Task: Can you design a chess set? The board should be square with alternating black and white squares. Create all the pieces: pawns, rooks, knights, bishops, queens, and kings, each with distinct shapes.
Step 5212:
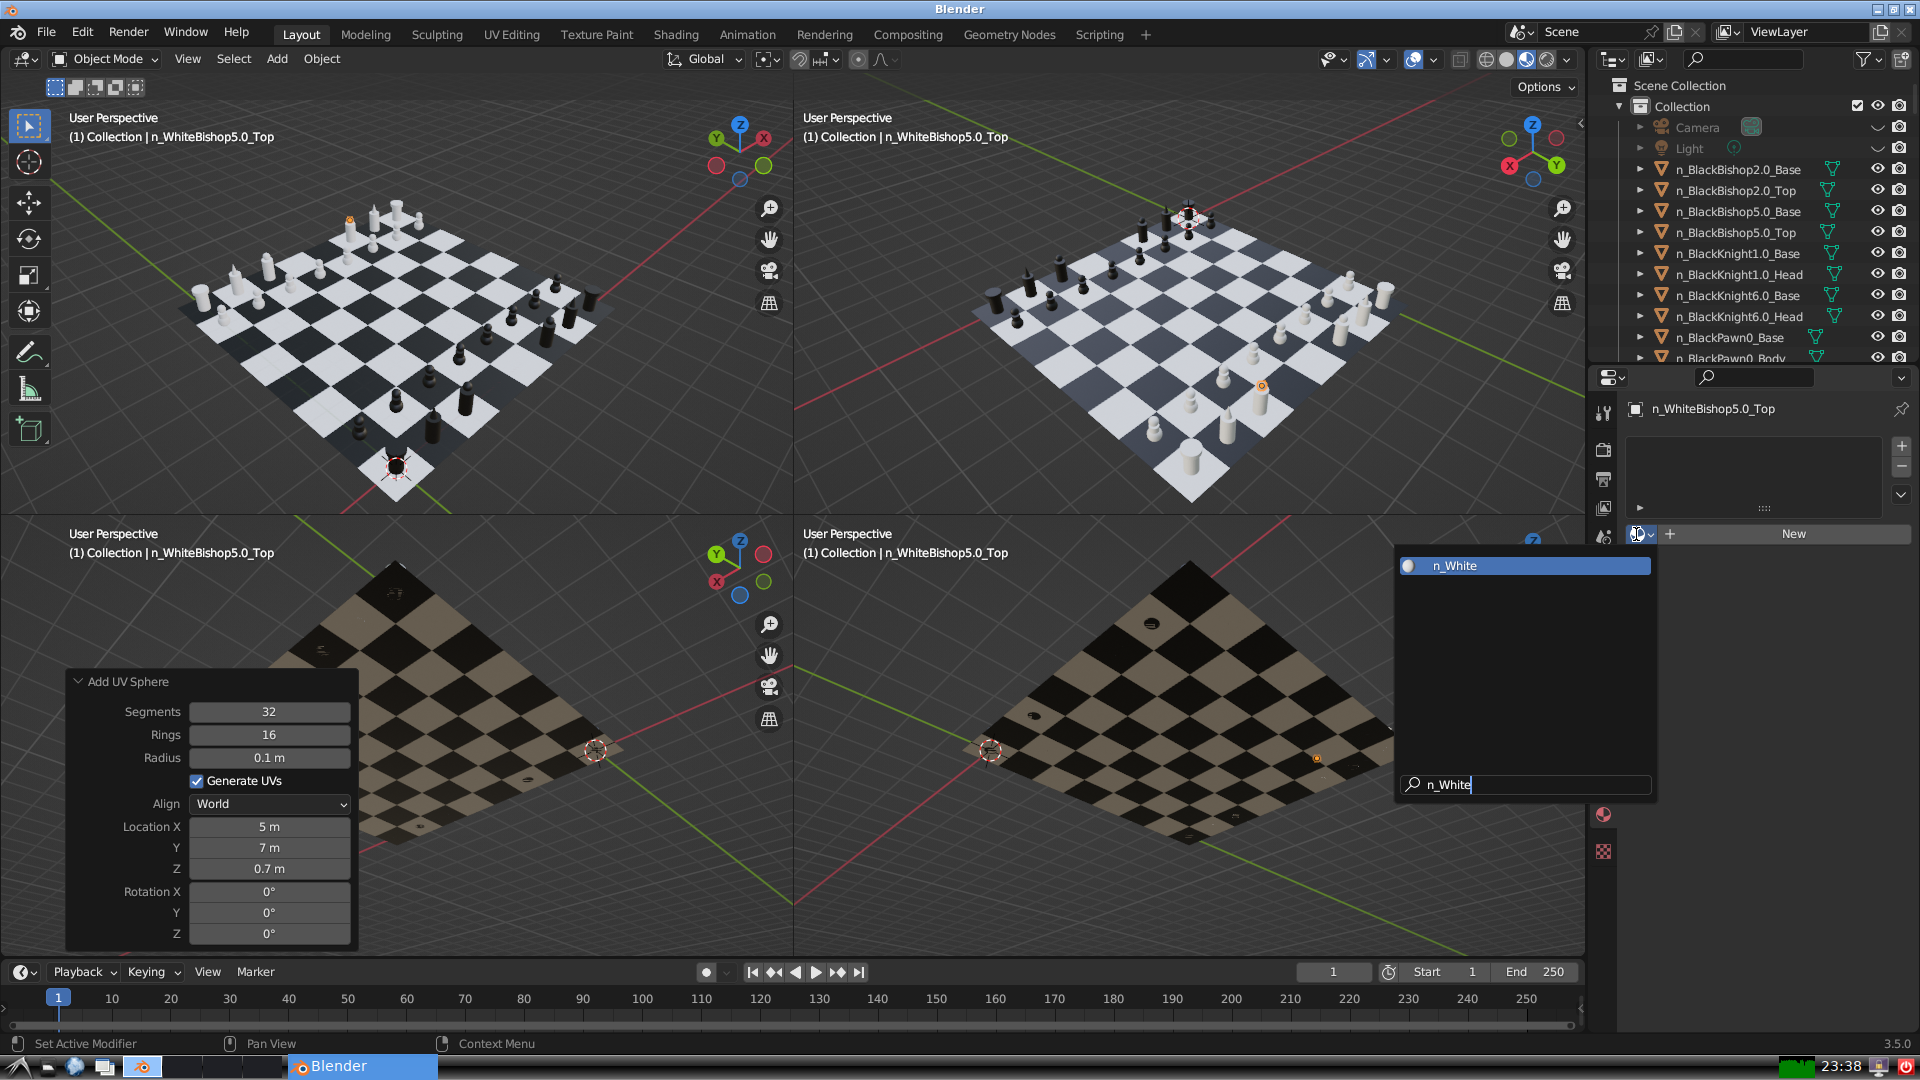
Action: {"key_press": ['Return']}